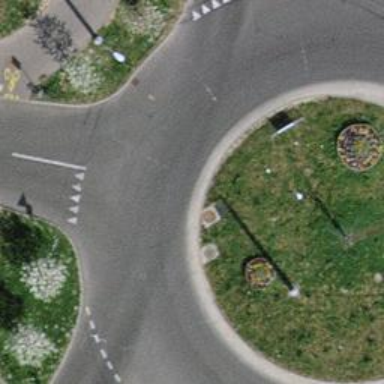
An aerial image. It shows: Tertiary road with asphalt surface leading to roundabout. The road has trolley wires.